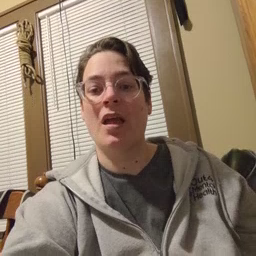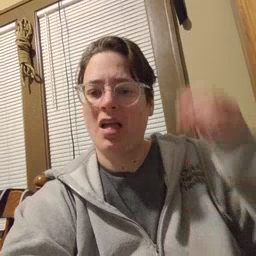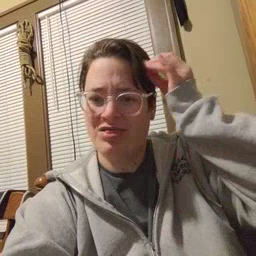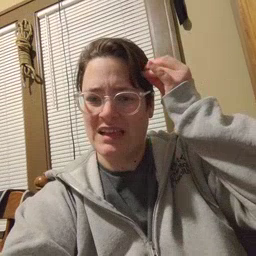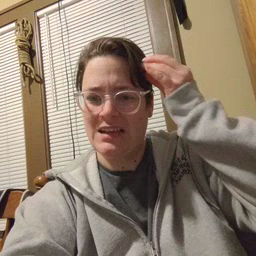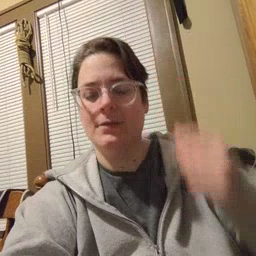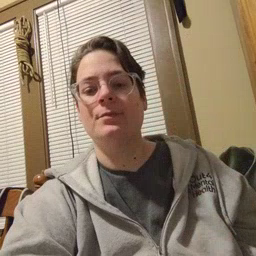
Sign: think